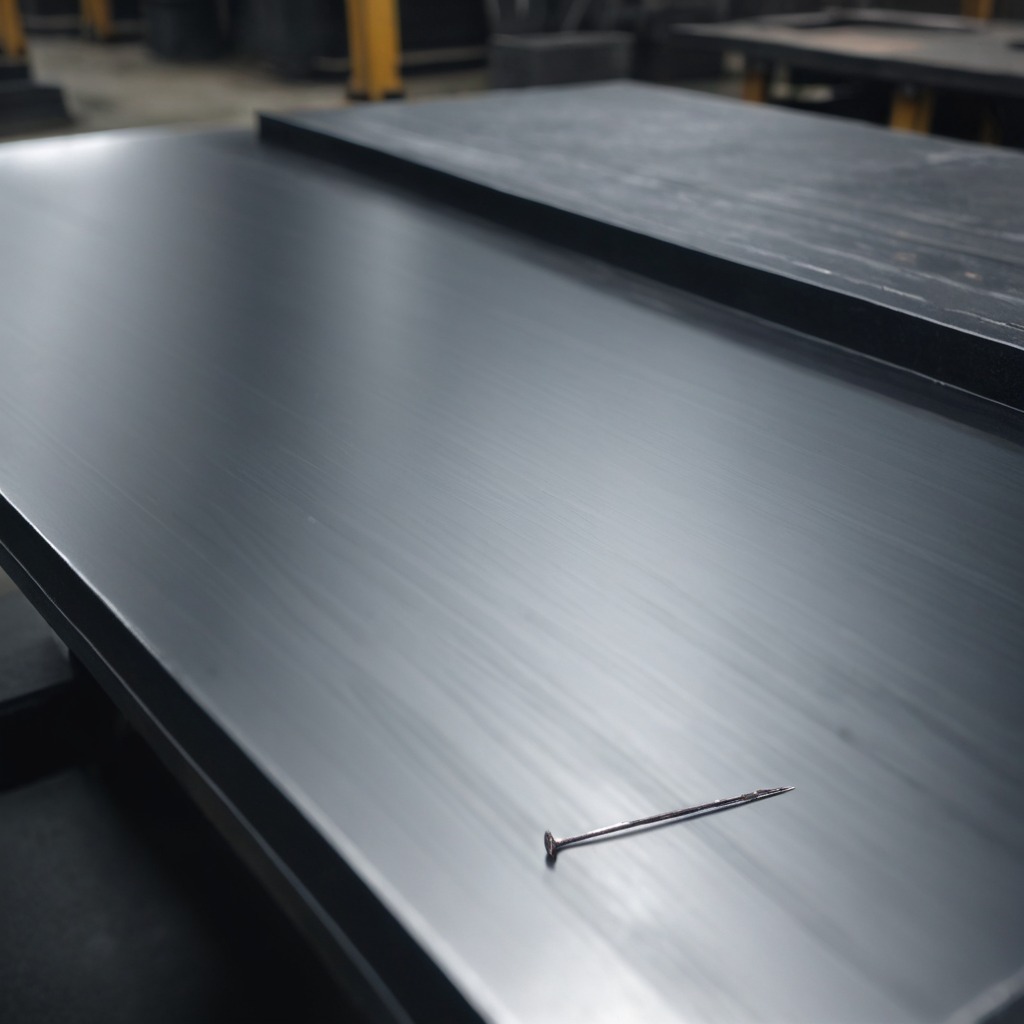
A iron nail is lying on a cold steel table in a mining workshop gritty textures.